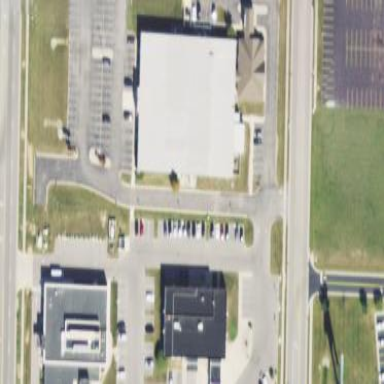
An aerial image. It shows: Clinic building offering healthcare services.